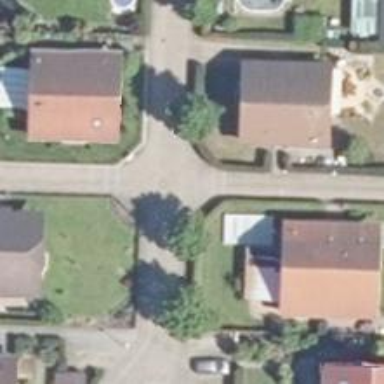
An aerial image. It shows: Living street.